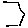
Label: hexagon